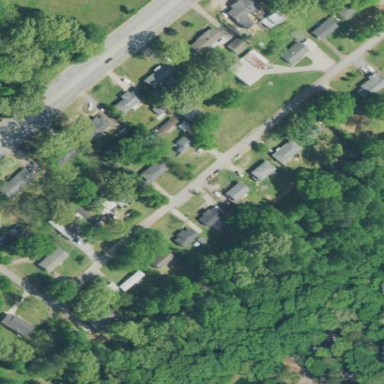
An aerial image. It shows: Residential area within neighborhood.